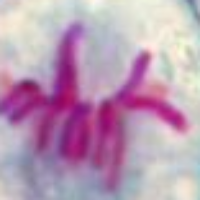
Label: metaphase